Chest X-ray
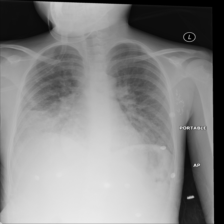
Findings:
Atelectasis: positive
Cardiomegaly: negative
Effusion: negative
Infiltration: positive
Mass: negative
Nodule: negative
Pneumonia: negative
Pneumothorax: negative
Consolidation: negative
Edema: negative
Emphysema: negative
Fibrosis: negative
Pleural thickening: negative
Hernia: negative